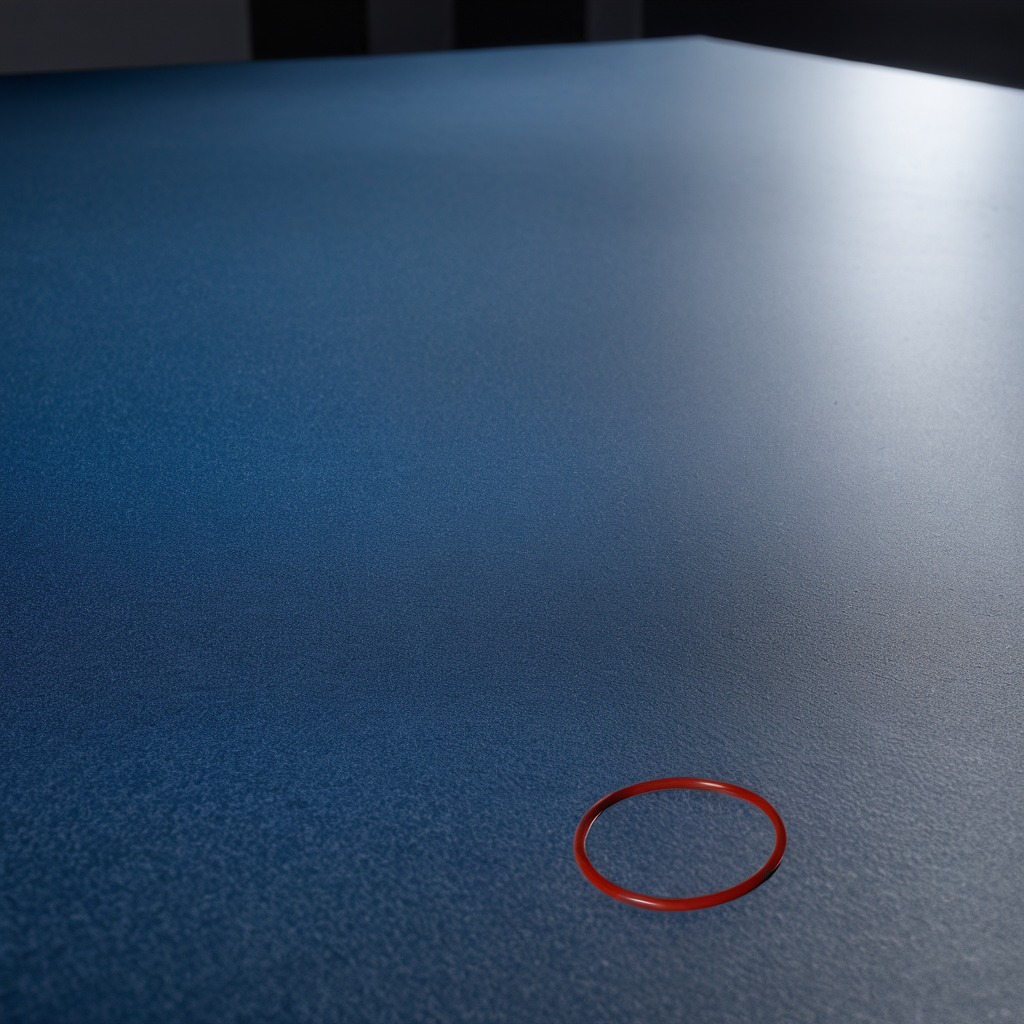
A rubber O-ring lying on the blue rubber mat inside a workshop under bright overhead lighting crisp shadows high clarity worn but beneath the mat